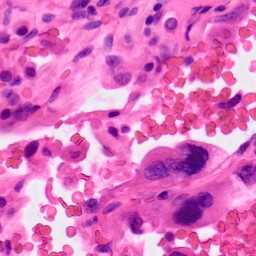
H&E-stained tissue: Lung